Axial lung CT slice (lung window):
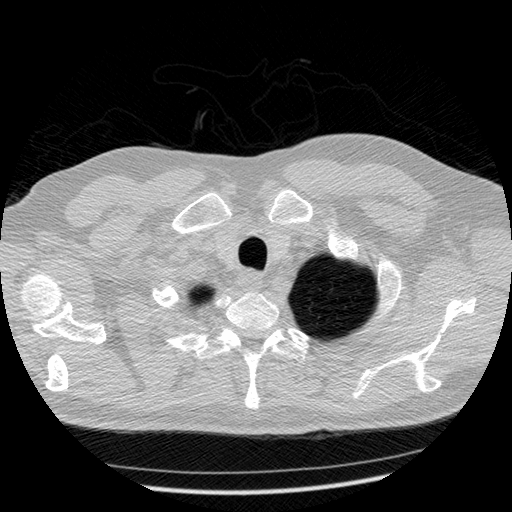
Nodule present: no